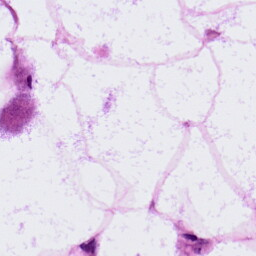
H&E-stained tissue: LymphNode